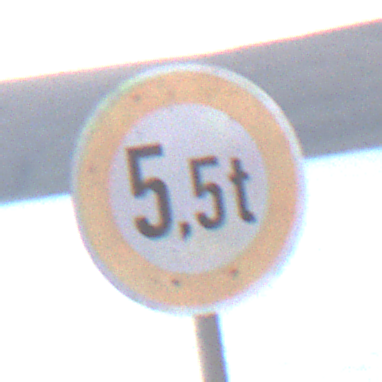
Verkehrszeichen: TatsaechlicheMasse
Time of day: SunriseSunset
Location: Outdoor (RoadRail)
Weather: PartlyCloudy
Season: NotSpecified
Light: Natural